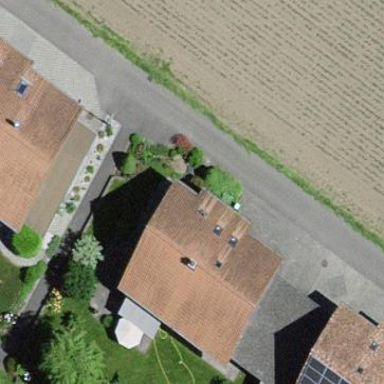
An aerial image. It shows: Residential building.